Question: I am trying to create a plot like the following:

I have roughly got the left plot using geom_tile() from ggplot2, but I can't work out how to one generate the right-hand graph and how to get the two plots together.
Example:
'''
tt <- structure(list(Gene = structure(c(3L, 1L, 2L, 4L, 4L, 4L, 2L, 3L, 1L, 3L, 1L, 2L, 1L, 2L, 4L), .Label = c("A", "B", "C", "D"), class = "factor"), tumour.sample = structure(c(1L, 5L, 5L, 5L, 6L, 6L, 6L, 6L, 6L, 6L, 3L, 3L, 4L, 4L, 2L), .Label = c("1", "5", "3", "4", "2", "6"), class = "factor"), Effect = c("missense", "missense", "missense", "missense", "missense", "missense", "missense", "nonsense", "missense", "missense", "missense", "missense", "missense", "nonsense", "missense")), .Names = c("Gene", "tumour.sample", "Effect"), row.names = c(1L, 3L, 4L, 5L, 6L, 7L, 8L, 9L, 10L, 11L, 12L, 13L, 14L, 15L, 18L), class = "data.frame")
ggplot(tt, aes(x=Gene, y=tumour.sample)) + geom_tile(aes(fill=Effect)) + theme(axis.text.x = element_text(angle = -90, hjust = 0))
'''
What is the best approach to do this?
At the moment the heatmap doesn't have the labels at the top and the boxes are not square as well.
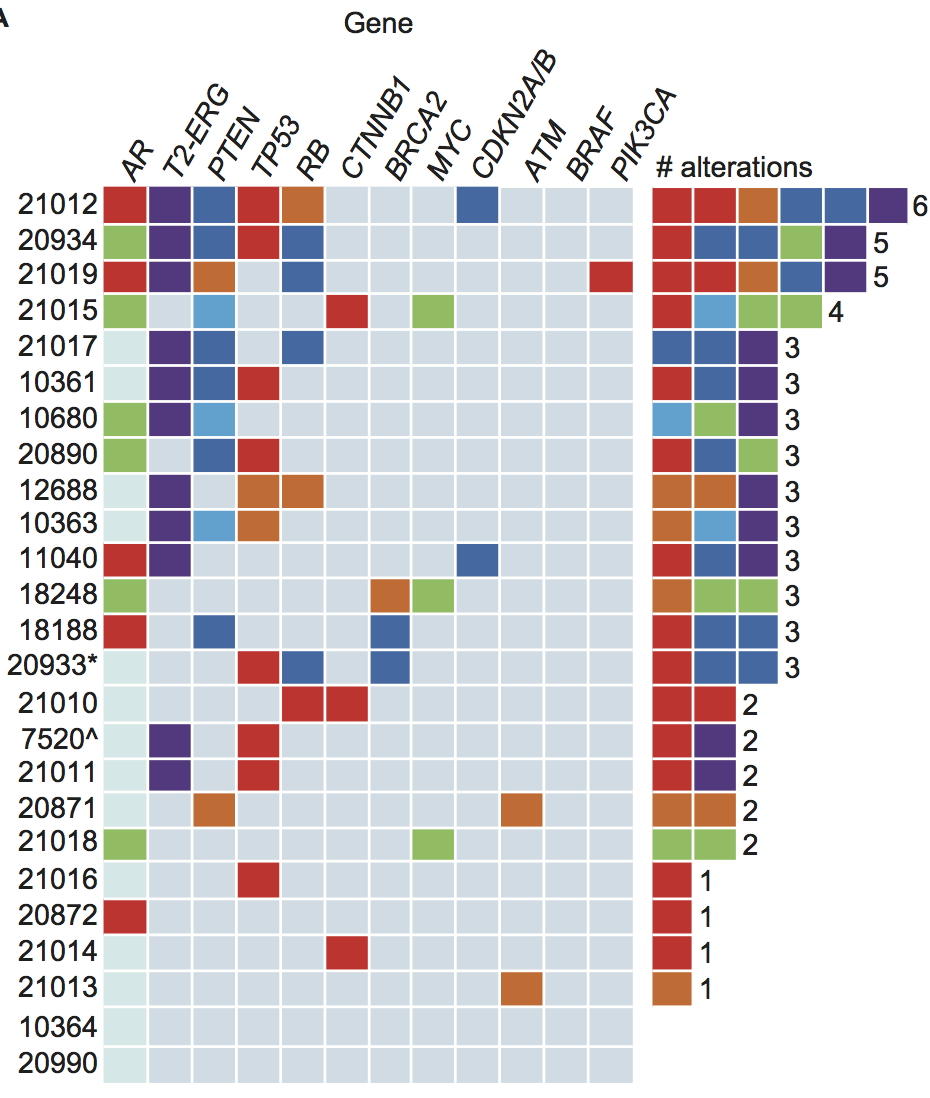
Answer: To get the side plot, you would probably need to transform the data. Here's a rough start (using the 'tt' data from above)
'''
p1<-ggplot(tt, aes(x=Gene, y=tumour.sample)) +
geom_tile(aes(fill=Effect)) +
theme(axis.text.x = element_text(angle = -90, hjust = 0)) +
scale_fill_discrete(guide=F)
#transform and summarize
rs<-do.call(rbind, Map(function(a,b) {
data.frame(s=b, i=seq_along(a), eff=sort(a))},
lapply(split(tt, tt$tumour.sample), '[[', "Effect"),
levels(factor(tt$tumour.sample))))
#make side plot
p2<-ggplot(rs, aes(x=i, y=s)) +
geom_tile(aes(fill=eff)) +
theme(axis.text.y=element_blank(), axis.title.y=element_blank())
#print both plots
grid.arrange(p1, p2, ncol=2)
'''